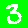
Digit: 3